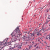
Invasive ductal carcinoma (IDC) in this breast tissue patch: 1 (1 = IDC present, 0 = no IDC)